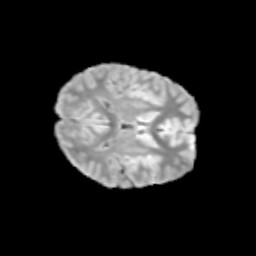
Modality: T2w
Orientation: axial
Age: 13
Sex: male
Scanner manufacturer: siemens
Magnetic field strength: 3 T
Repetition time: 3.8 s
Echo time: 0.07 s